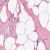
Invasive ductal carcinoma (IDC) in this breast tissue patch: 0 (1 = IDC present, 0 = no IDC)